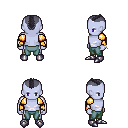
a pixel art fantasy rpg character, male body template, dark elf, purple skin, gold arm armor, teal pants, raven short mohawk hairstyle, bracelets, metal boots, four views (front, back, left, right), 2x2 character sprite sheet, small pixel art, hard edges, no anti-aliasing